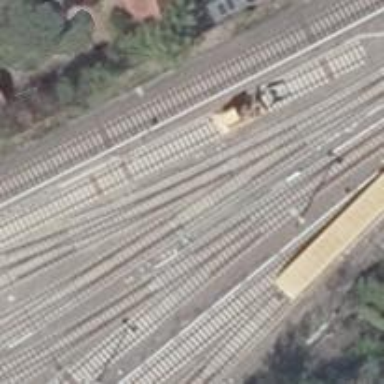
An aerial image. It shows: Railway switch.